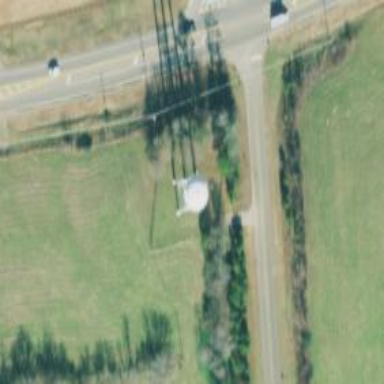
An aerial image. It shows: Water tower that is man-made.